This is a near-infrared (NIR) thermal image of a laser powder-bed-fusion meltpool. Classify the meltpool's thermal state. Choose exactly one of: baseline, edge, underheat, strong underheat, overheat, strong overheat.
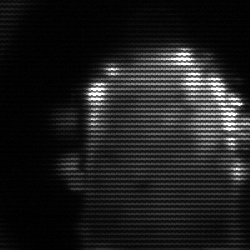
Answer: baseline